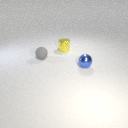
small yellow metal cylinder to the right of small gray rubber sphere